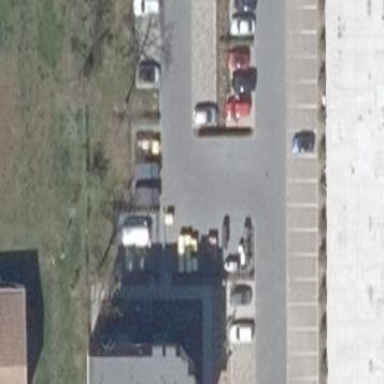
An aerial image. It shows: Parking aisle made of paving stones.